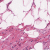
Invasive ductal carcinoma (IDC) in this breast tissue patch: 0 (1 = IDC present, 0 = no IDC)